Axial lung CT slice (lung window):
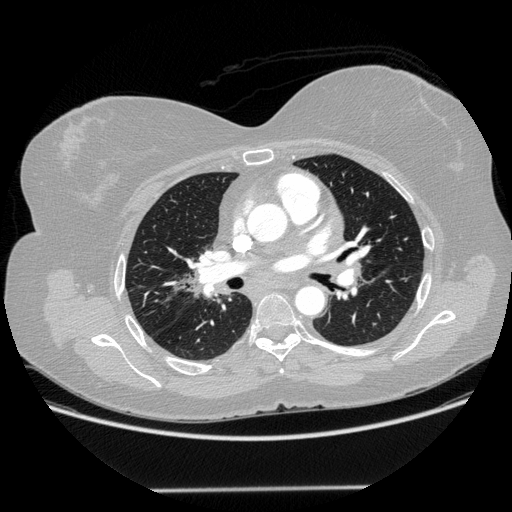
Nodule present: no